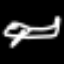
Label: airplane